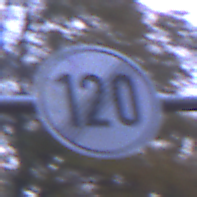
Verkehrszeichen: EndeGeschwindigkeit120
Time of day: Night
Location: Outdoor (Suburban)
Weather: PartlyCloudy
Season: NotSpecified
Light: Artificial